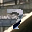
Label: 7